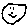
Label: smiley face